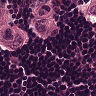
Metastatic tissue present: yes